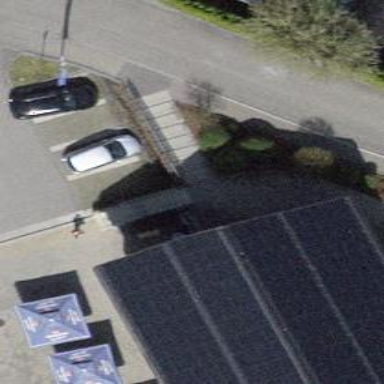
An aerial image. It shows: Parking area.